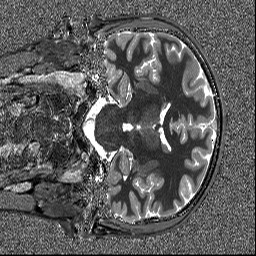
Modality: T1map
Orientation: coronal
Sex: male